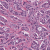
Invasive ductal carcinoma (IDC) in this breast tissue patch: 1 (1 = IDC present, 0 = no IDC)